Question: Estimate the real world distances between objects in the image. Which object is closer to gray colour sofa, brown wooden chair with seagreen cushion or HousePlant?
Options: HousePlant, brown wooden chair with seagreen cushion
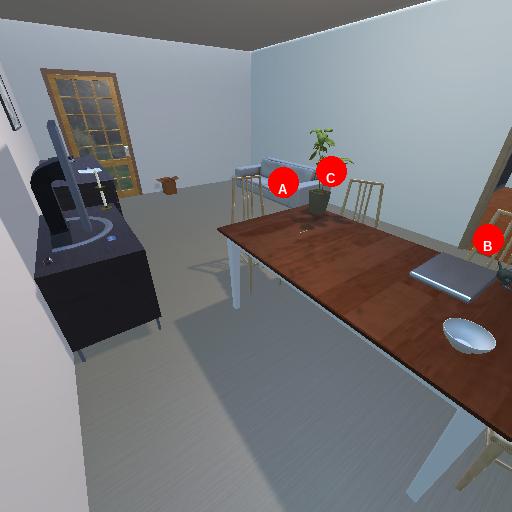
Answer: HousePlant